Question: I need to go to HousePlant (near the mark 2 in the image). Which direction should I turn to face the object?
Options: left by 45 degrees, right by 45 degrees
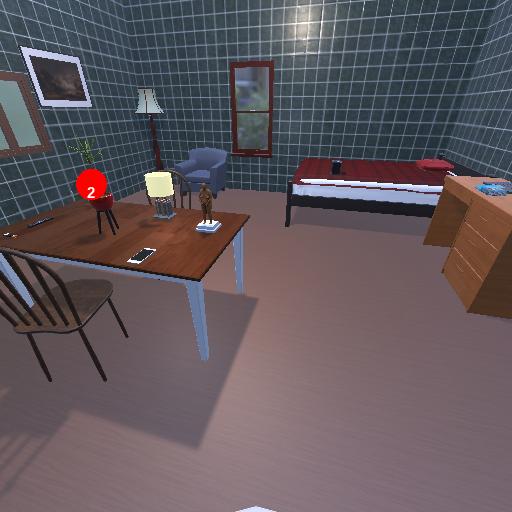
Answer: left by 45 degrees